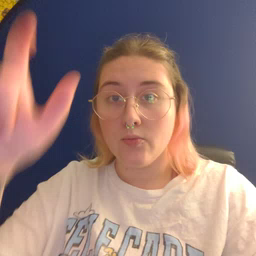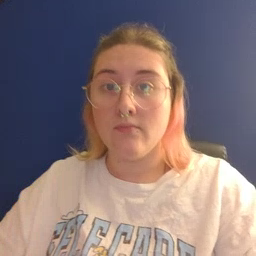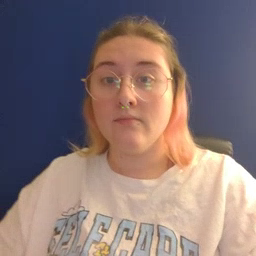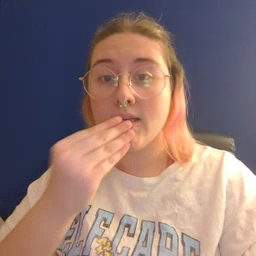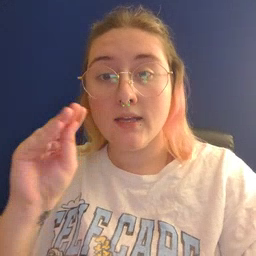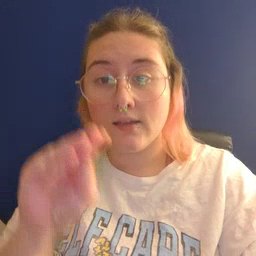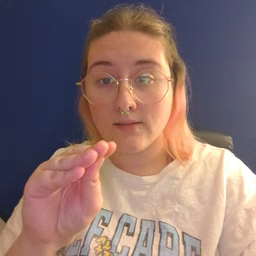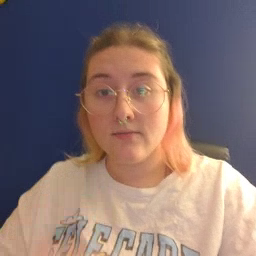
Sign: kiss